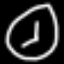
Label: clock